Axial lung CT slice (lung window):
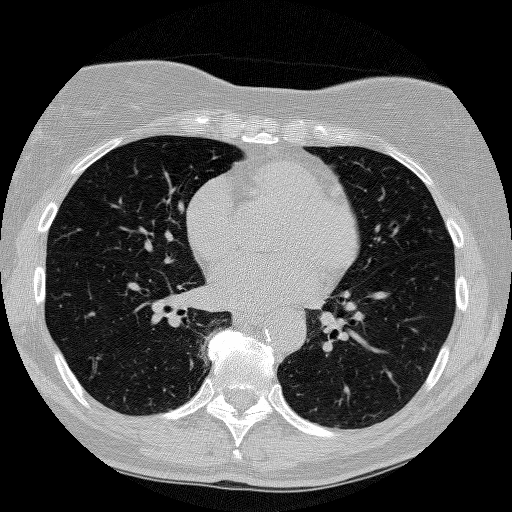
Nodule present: no